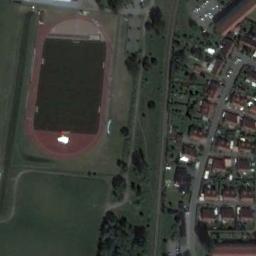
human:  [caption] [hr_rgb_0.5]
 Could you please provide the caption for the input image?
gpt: The track and field is built on the lawn, A road away from the residential area, And there is a lot of vegetation around it .

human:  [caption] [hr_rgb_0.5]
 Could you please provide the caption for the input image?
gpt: The ground track field is surrounded by lots of houses arranged neatly and a lawn is next to the ground track field .

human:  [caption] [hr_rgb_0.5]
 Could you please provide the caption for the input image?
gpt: The track is white in the picture .

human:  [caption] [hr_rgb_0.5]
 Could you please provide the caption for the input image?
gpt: The ground track field is surrounded by grass .

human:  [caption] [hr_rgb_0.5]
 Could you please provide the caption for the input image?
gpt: There are many brown buildings beside the ground track field with a red track .